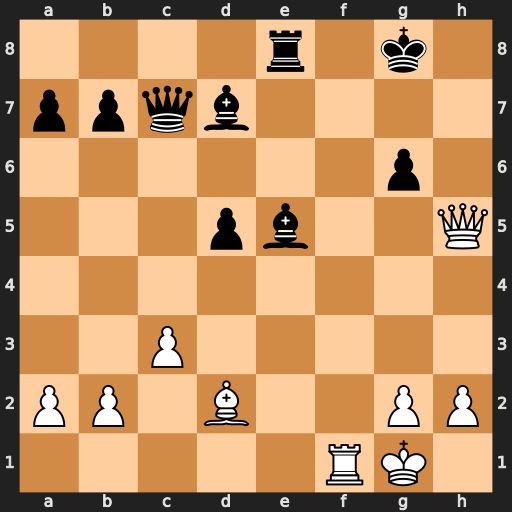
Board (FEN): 4r1k1/ppqb4/6p1/3pb2Q/8/2P5/PP1B2PP/5RK1
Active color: w
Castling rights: -
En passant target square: -
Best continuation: Qxg6+ Bg7 Rf7 Qc5+ Kh1 Qf8 Rxf8+